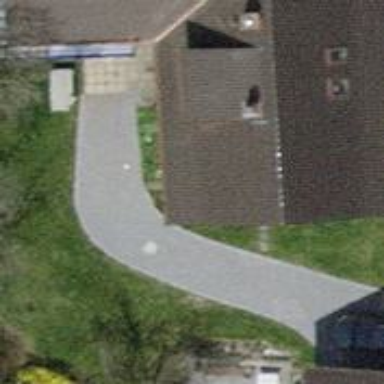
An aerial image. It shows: Footway with fine gravel surface.